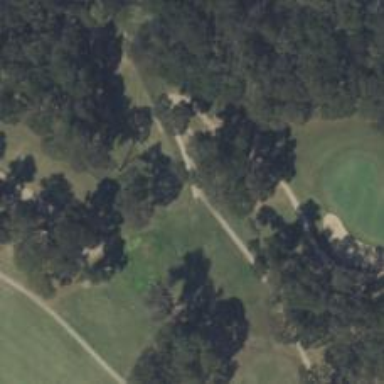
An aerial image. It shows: Path for both road and golf.